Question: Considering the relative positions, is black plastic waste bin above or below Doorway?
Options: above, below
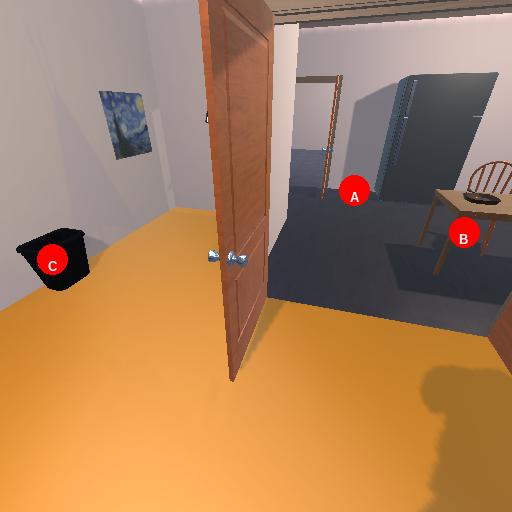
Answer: above